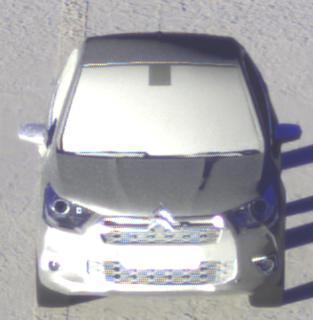
Make: Citroen
Model: DS 4 VTi 120
Detailed model: DS 4
Model produced from: 2011/05
Model produced until: 2015/01
Doors: 5
Color: gray
Road condition: dry road
Daytime: sunrise or sunset
Contrast: high contrast